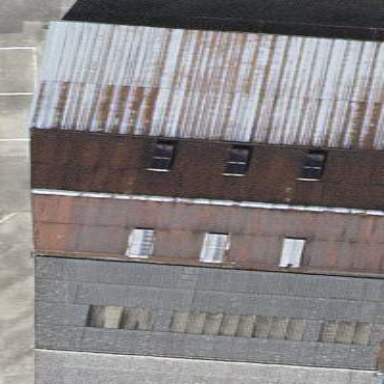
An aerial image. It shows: Industrial building.